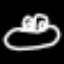
Label: frog